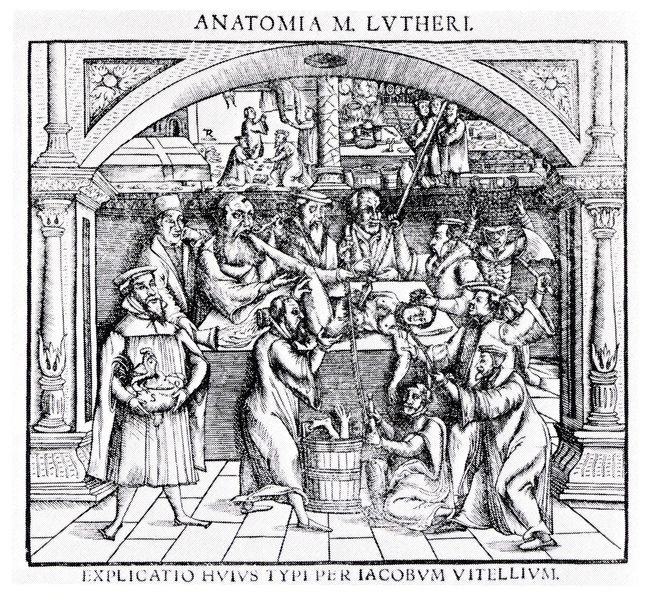
Titel: Anatomia M. Lvtheri
Institution: (Seriendruck)
Schlagwörter: gruppe, körper, mann, menschen, frau, hüte, männer, raum, szene, säule, säulen, tisch, bärte, anatomie, architektur, bibel, leiche, mensch, messer, tod, tot, toter, gelehrte, boden, mantel, schnur, renaissance, beine, bein, holzschnitt, schrift, papier, bogen, perspektive, pflaster, stab, arbeiten, grafik, graphik, füsse, pilaster, unruhe, lanze, arkade, buch, druck, druckgraphik, radierung, stich, fliesen, illustration, satire, schwarzweiß, text, überschrift, mäntel, fass, kacheln, beten, medizin, altar, kapitelle, leichnam, axt, teufel, luther, lanzen, mönche, tempel, speer, töten, hahn, holzfass, eimer, forschung, leigen, glieder, hetze, öffnen, ärzte, wissenschaft, latein, mediziner, lateinisch, halbsäulen, körperteile, reformation, folter, martin luther, vierteilung, rahmenarchitektur, gedärme, quälen, operation, sezieren, austreibung, dozent, leichenschau, spottschrift, gliedmassen, n, ketzerei, anatomia, jacob vittel, leichschauung, rauluther